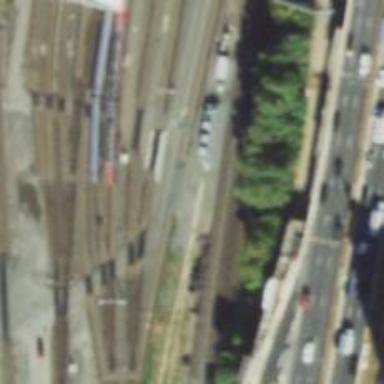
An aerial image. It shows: Electrified rail yard for railway service.